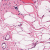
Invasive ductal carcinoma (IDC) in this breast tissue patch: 0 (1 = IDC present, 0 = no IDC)